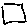
Label: square